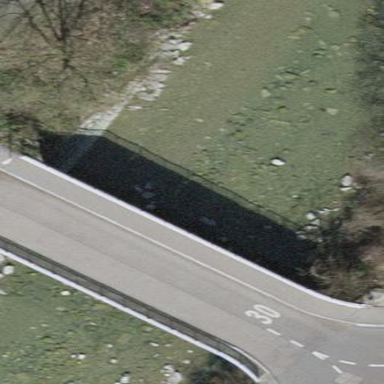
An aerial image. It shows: Man-made bridge.